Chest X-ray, AP view. Patient: 36 years old, sex M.
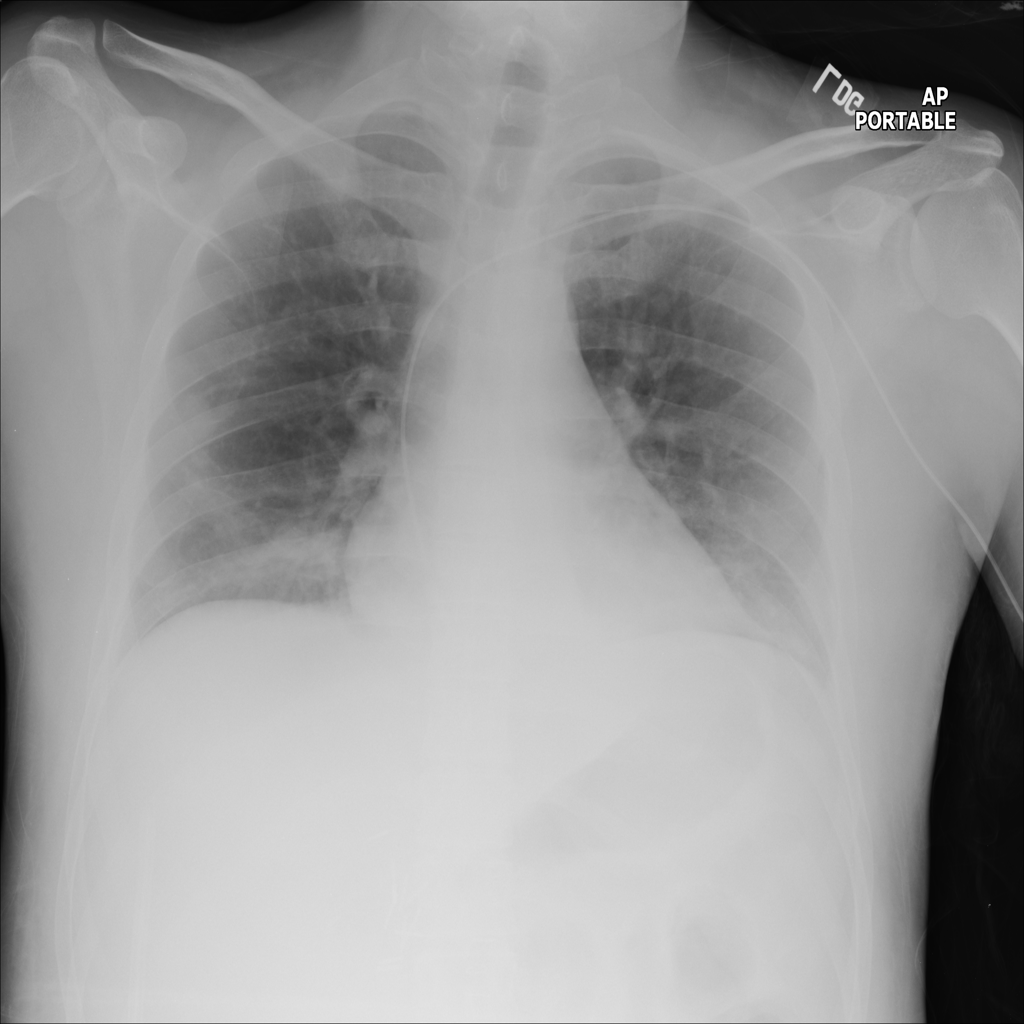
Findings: No Finding